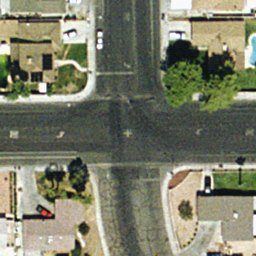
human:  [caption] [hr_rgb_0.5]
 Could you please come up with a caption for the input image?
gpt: An intersection with some houses and plants at the corners .

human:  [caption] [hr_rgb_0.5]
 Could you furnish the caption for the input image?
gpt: An intersection with no cars or pedestrians .

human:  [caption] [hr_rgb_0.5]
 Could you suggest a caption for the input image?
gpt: A desolate intersection with some houses and plants at the corners .

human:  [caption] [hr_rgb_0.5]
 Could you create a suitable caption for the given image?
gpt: A desolate intersection with two roads are not vertical to each other .

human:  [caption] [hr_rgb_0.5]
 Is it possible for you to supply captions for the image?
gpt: An intersection with two roads are not vertical to each other .